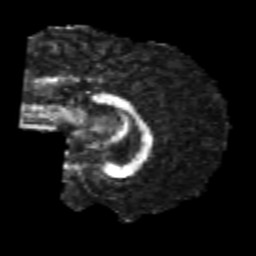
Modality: FA
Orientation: sagittal
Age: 25
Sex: male
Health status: healthy
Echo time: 0.074 s